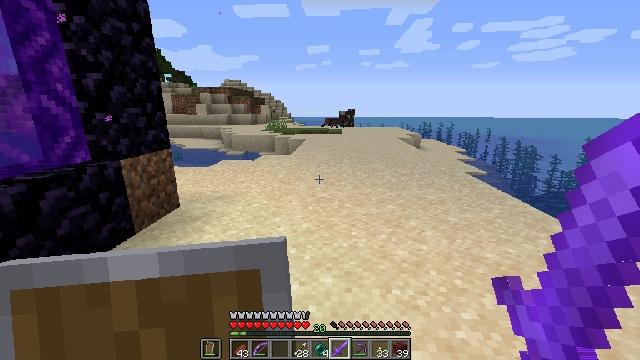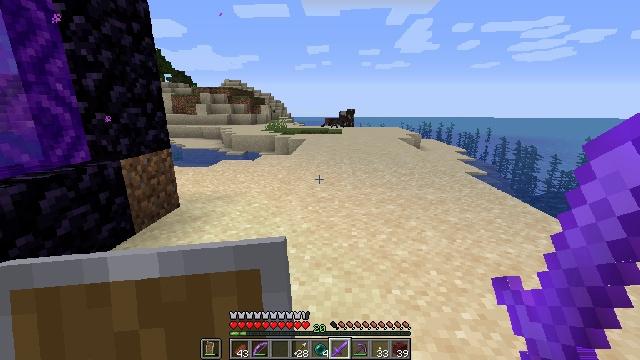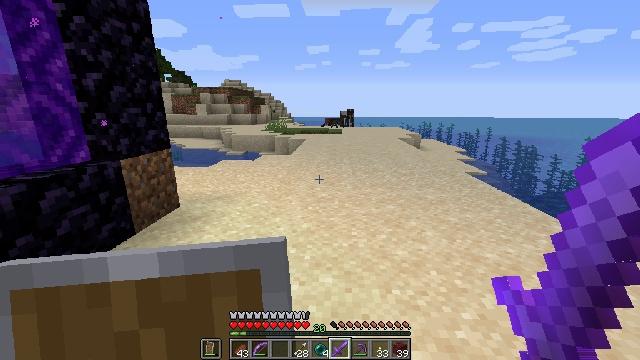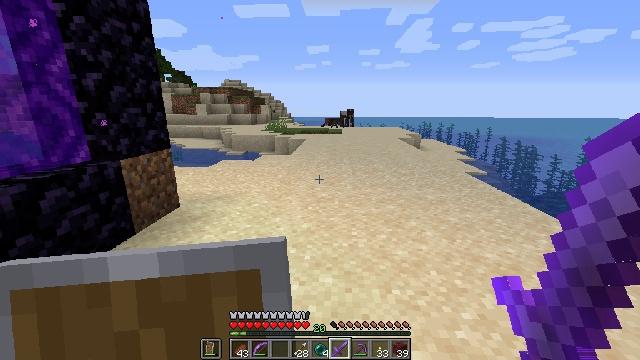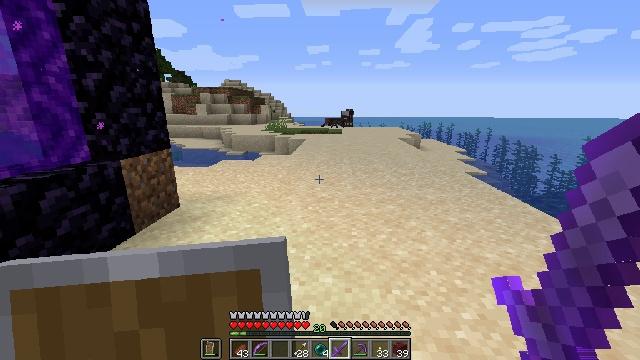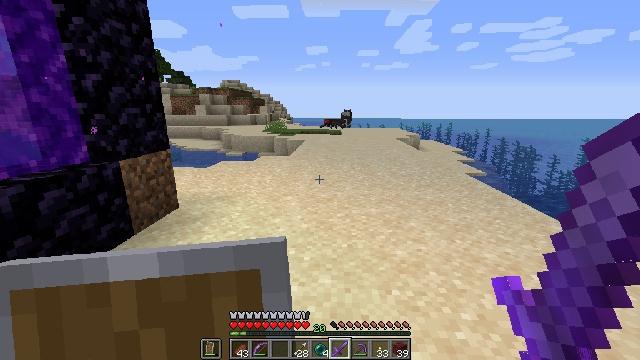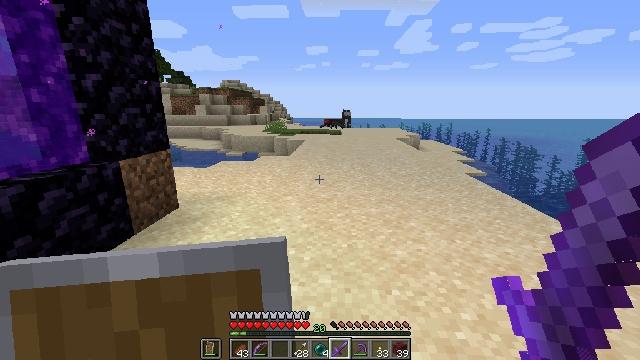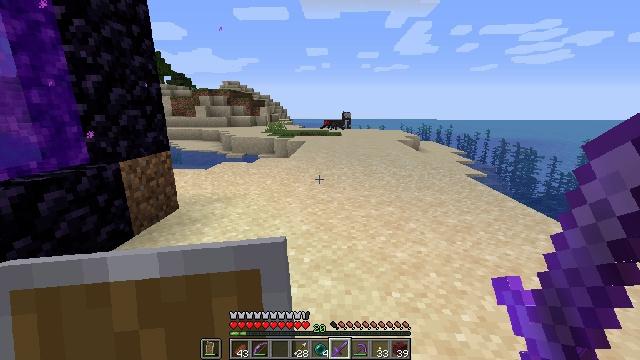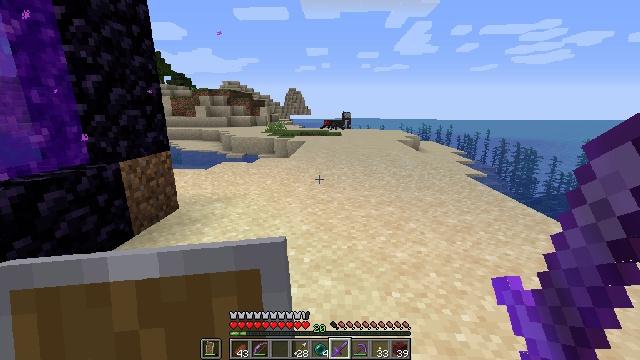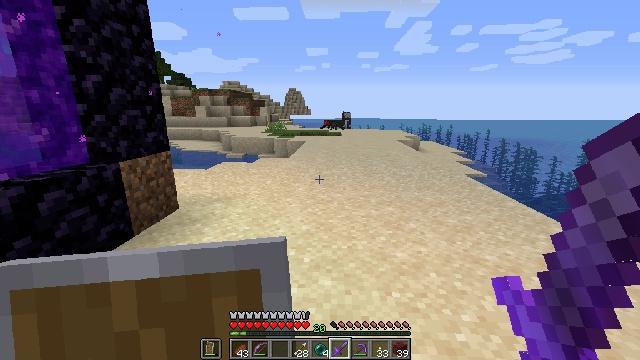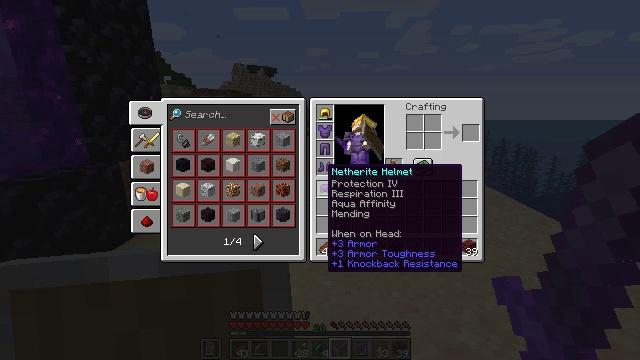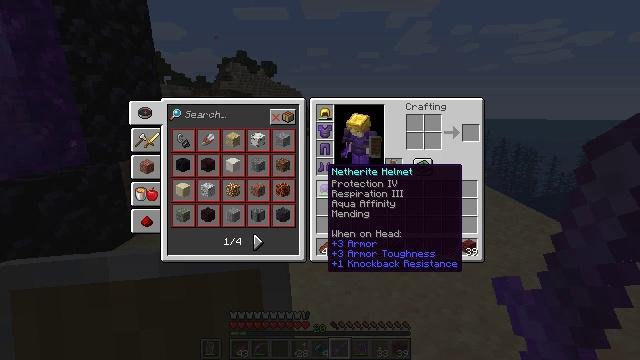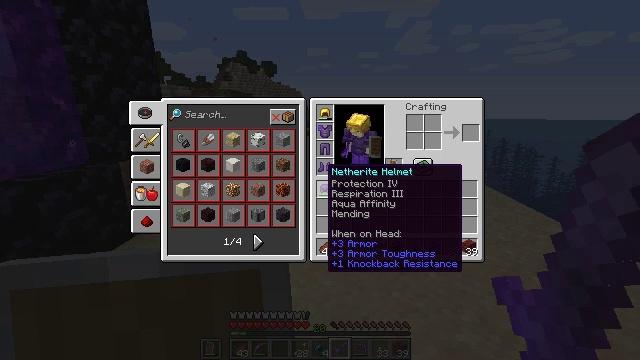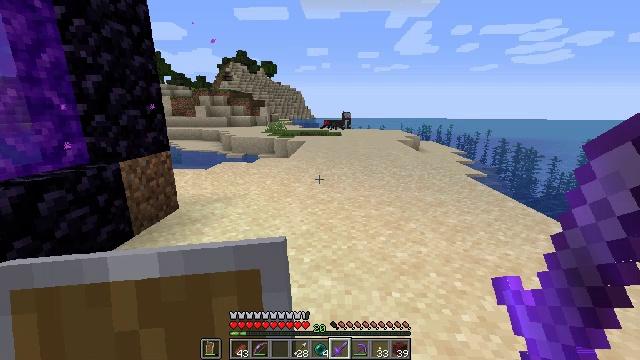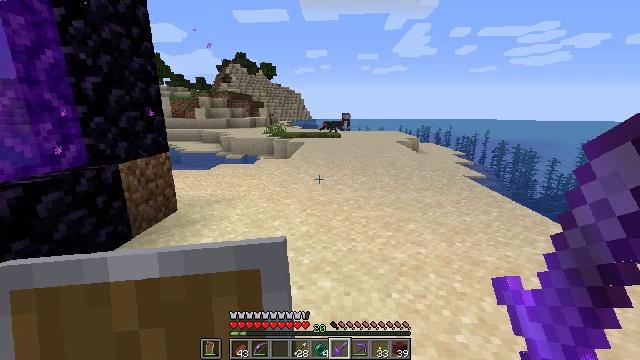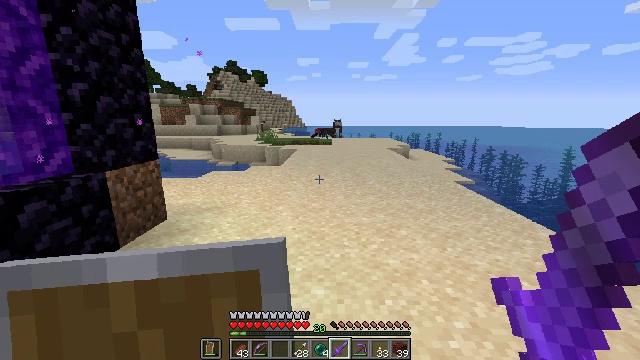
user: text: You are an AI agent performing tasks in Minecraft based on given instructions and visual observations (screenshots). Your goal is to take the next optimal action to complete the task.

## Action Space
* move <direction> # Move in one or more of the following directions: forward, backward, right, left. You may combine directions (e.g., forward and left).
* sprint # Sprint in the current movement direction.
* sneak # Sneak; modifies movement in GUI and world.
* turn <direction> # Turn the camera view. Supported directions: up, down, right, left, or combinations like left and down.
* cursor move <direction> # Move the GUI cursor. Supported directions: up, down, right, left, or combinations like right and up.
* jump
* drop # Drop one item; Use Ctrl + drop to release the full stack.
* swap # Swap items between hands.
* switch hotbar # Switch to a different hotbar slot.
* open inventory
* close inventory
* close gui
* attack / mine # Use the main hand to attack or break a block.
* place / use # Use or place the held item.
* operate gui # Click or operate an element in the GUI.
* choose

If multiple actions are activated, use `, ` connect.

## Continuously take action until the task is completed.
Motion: motion action
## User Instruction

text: Use blaze rods to make blaze powder.
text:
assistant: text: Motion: no_op
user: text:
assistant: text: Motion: no_op
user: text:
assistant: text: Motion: no_op
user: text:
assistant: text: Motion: no_op
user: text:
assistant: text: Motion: no_op
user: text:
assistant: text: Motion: no_op
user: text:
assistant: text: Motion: no_op
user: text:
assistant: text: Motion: no_op
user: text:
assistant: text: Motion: no_op
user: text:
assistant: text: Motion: open inventory
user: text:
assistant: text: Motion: open inventory
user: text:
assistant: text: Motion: no_op
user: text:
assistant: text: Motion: close inventory
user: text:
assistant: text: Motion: close inventory
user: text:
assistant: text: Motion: turn right and up, close inventory
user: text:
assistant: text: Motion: close inventory
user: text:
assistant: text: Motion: close inventory
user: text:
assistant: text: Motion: close inventory
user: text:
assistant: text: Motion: close inventory
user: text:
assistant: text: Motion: close inventory
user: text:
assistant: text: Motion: no_op
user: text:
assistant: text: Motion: no_op
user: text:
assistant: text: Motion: no_op
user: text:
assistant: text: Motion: no_op
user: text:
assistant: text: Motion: no_op
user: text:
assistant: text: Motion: no_op
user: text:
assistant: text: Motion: no_op
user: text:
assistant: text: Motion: no_op
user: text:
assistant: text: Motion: no_op
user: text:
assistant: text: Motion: no_op